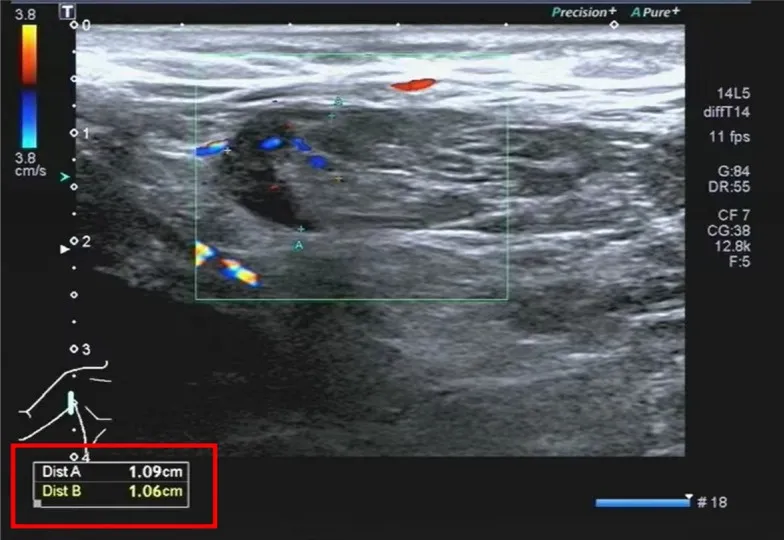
Lymph nodes in the right axilla under Color Doppler ultrasound.
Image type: radiology (ultrasound)